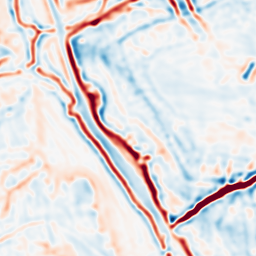
Category: multiscale
Decomposition family: log
Decomposition parameters: sigma: 3
Upsampling method: sinc_hamming
Upsampling parameters: scale: 4
kernel_size: 8
Upsampling scale: 4